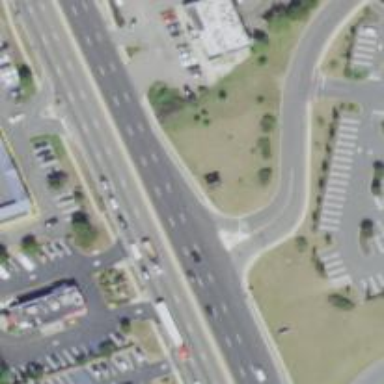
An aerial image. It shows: Trunk link highway.